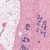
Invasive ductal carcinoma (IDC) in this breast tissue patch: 0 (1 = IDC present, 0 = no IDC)